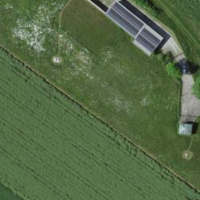
EUNIS habitat code: 52
Species observed at this site:
Anthoxanthum odoratum